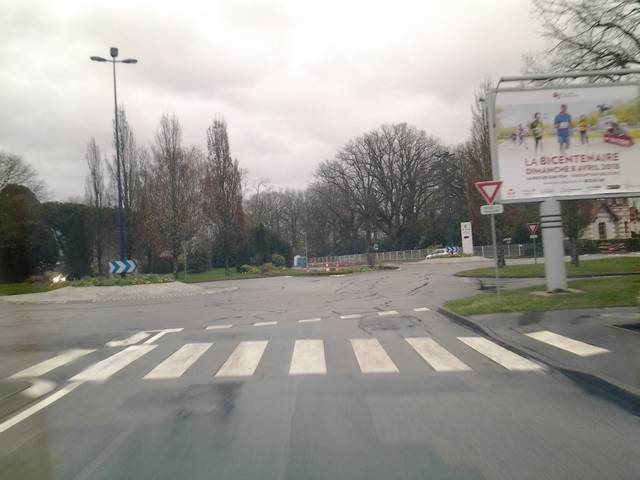
Region: France
Coordinates: 46.658, -1.432